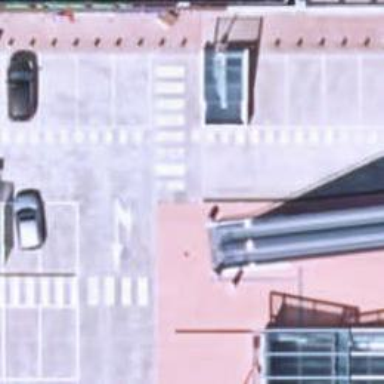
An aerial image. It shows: Road serving as parking aisle.